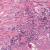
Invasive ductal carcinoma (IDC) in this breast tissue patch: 0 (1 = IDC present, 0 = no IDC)